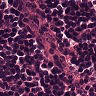
Metastatic tissue present: no